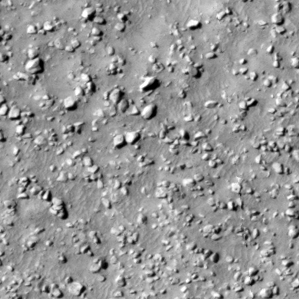
Label: non_frost